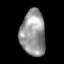
Tissue: lung
Cell type: Epithelial cells
Senescence score: 0.2425
Nuclear area (px): 1115
Mean DAPI intensity: 150.542